Question: Is there a library that allows me to manipulate graphical components similar to Quartz Composer "patch editor", preferentially implemented in JavaScript (or anything close enough that can be easily modified)?

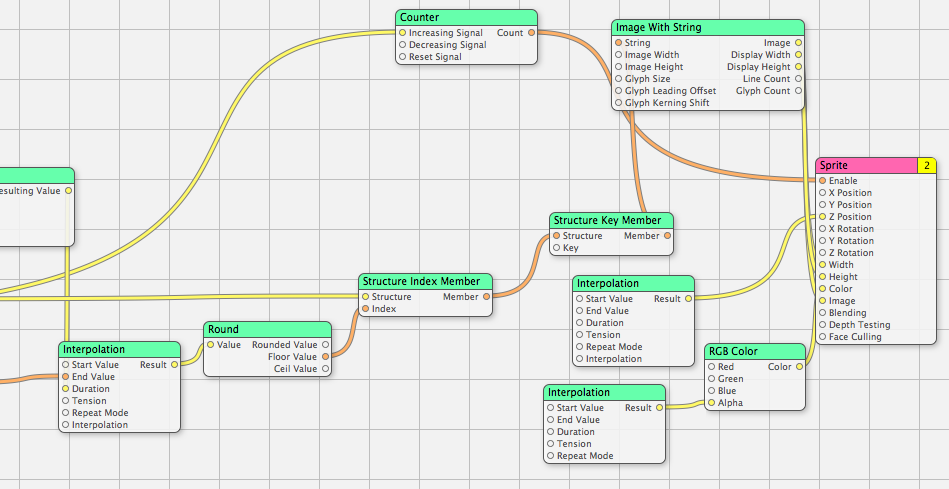
Answer: It seems <URL> is a good starting point...